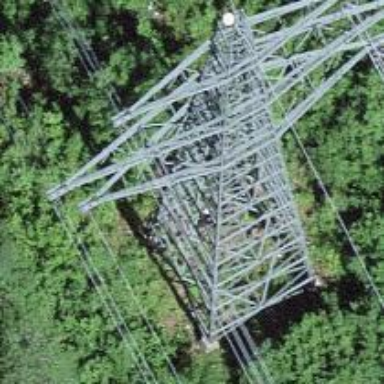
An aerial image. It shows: Power line is depicted.